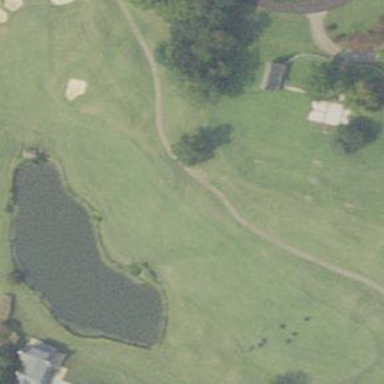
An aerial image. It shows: Grassy area designated as golf fairway.